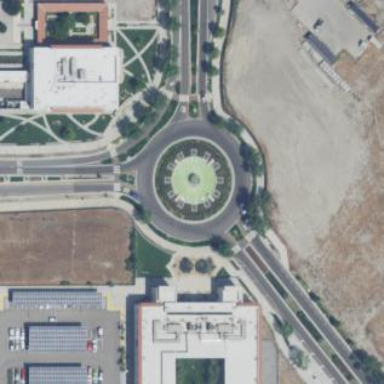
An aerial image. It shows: Roundabout at tertiary road junction.